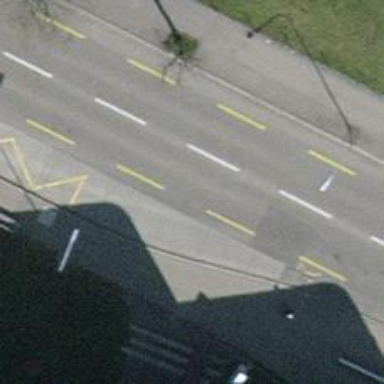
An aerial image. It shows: Tertiary road with asphalt surface.